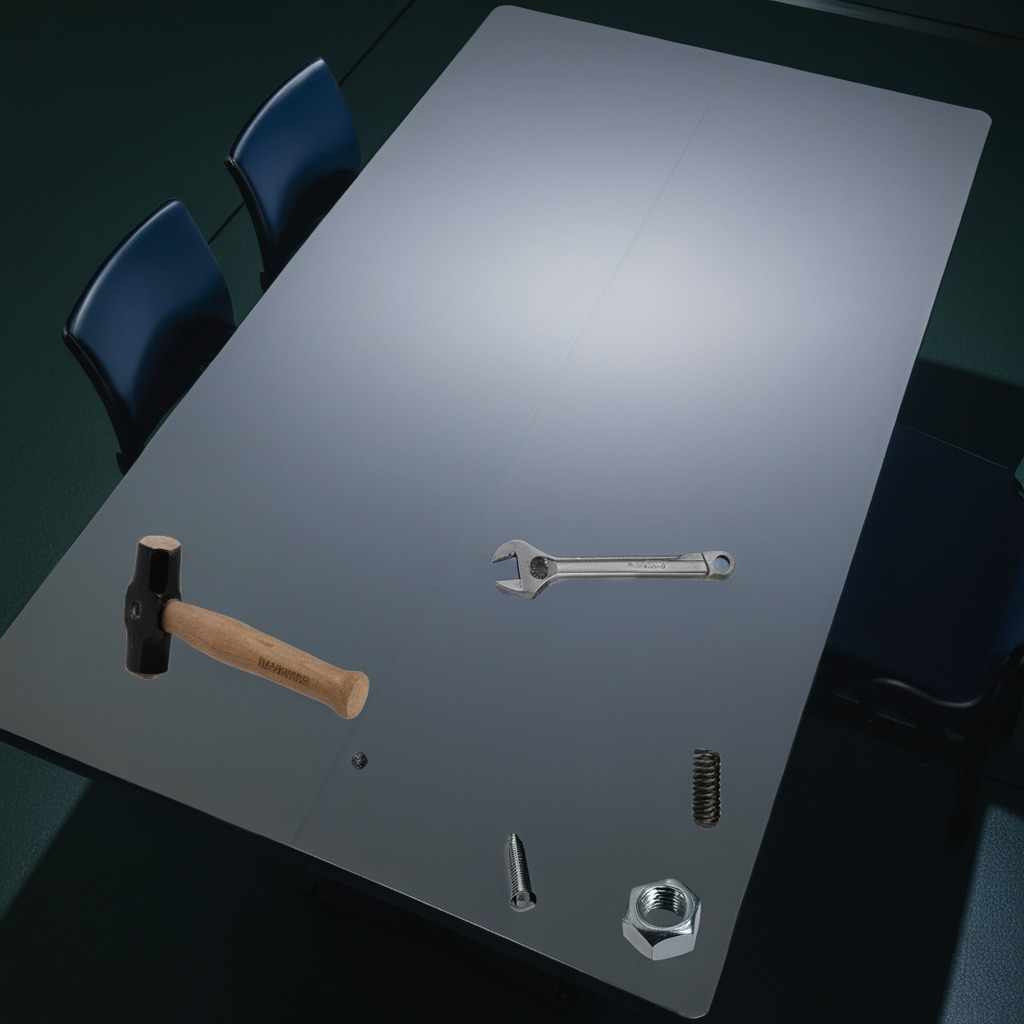
A metal machine screw, a hammer, a coiled metal spring, a metal nut, and a wrench are lying on a clean empty table in a railway signal maintenance room lit by harsh overhead fluorescents.